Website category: book
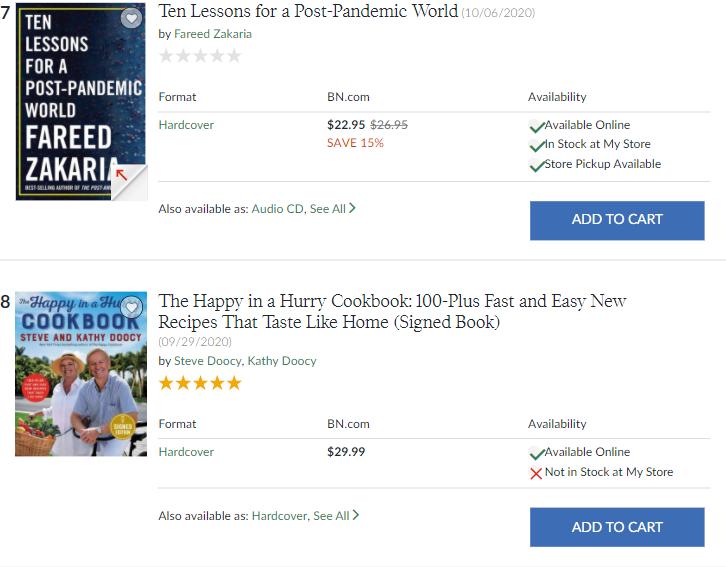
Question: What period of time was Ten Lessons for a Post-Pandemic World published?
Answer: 10/06/2020

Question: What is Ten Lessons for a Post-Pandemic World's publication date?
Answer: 10/06/2020

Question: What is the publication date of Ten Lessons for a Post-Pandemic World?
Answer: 10/06/2020

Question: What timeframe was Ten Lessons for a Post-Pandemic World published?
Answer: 10/06/2020

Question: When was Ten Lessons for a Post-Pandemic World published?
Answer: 10/06/2020

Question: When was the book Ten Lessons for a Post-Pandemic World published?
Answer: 10/06/2020

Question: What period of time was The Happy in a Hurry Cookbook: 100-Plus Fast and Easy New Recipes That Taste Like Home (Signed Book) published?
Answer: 09/29/2020

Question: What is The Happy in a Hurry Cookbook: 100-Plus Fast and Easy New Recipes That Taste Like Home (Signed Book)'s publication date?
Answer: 09/29/2020

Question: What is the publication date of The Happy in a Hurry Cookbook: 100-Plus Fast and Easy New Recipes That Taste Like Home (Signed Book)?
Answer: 09/29/2020

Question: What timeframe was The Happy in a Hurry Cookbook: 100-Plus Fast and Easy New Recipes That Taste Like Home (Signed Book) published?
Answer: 09/29/2020

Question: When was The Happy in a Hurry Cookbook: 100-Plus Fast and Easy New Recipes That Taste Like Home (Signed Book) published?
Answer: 09/29/2020

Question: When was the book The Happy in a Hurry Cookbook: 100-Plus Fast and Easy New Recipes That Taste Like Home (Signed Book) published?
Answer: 09/29/2020

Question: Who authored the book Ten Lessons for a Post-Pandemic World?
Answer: Fareed Zakaria

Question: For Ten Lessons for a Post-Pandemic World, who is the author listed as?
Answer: Fareed Zakaria

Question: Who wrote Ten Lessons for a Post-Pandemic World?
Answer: Fareed Zakaria

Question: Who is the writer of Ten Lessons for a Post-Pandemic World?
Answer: Fareed Zakaria

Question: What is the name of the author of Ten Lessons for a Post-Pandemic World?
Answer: Fareed Zakaria

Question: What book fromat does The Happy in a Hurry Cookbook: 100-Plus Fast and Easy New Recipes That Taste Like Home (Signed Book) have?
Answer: Hardcover

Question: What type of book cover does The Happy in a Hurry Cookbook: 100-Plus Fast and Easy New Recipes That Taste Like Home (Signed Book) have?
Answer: Hardcover

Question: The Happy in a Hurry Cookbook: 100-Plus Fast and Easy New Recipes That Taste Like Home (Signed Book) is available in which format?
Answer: Hardcover

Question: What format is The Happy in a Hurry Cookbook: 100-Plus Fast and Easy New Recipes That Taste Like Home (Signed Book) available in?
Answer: Hardcover

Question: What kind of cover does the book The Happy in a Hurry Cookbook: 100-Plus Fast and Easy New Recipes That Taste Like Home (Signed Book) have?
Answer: Hardcover

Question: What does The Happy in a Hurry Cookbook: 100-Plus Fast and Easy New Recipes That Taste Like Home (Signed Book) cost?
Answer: $29.99

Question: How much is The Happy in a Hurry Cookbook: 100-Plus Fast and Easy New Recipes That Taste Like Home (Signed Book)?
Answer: $29.99

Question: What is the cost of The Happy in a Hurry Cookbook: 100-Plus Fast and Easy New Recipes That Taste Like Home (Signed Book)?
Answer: $29.99

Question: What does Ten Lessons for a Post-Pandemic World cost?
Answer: $22.95

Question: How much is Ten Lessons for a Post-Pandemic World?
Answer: $22.95

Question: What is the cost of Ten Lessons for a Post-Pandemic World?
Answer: $22.95

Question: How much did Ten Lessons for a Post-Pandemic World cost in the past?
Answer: $26.95

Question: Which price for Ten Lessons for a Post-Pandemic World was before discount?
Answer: $26.95

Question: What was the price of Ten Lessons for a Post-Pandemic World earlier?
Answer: $26.95

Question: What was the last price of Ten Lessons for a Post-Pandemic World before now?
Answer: $26.95

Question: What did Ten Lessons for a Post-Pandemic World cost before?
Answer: $26.95

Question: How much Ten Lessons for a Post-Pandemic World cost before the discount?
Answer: $26.95

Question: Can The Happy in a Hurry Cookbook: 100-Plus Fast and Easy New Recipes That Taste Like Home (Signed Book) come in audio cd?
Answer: no

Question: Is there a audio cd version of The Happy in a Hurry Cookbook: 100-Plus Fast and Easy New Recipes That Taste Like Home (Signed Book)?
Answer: no

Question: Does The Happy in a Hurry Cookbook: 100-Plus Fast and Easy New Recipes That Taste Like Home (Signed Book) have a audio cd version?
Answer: no

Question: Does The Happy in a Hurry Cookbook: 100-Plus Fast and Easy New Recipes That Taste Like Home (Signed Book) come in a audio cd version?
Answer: no

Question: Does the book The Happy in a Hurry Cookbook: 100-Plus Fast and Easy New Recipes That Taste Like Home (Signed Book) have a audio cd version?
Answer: no

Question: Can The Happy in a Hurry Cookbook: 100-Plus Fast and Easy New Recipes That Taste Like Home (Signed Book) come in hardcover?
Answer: yes

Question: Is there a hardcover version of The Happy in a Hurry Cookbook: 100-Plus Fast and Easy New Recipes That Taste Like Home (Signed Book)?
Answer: yes

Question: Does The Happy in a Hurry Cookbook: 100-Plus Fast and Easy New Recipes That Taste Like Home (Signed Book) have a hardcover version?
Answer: yes

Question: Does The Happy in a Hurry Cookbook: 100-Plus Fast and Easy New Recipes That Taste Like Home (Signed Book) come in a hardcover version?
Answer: yes

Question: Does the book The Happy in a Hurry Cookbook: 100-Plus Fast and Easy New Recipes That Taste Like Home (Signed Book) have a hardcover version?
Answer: yes

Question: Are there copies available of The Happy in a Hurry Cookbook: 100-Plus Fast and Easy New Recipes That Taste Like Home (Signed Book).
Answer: yes

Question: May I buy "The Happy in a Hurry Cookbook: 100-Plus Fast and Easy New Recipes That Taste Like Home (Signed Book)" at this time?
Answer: yes

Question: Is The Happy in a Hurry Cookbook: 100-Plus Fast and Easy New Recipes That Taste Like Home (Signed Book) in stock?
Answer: yes

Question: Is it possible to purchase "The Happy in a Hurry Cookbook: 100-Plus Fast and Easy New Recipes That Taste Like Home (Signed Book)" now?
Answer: yes

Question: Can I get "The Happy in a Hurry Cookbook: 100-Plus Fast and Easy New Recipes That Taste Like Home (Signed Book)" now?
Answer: yes

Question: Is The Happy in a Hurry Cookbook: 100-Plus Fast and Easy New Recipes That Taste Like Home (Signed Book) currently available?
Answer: yes

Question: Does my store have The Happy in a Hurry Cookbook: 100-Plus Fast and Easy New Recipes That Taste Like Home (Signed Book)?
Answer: no

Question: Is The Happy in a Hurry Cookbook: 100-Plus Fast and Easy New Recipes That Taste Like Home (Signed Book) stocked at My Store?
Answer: no

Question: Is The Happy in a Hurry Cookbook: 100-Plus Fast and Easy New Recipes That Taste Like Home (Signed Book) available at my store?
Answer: no

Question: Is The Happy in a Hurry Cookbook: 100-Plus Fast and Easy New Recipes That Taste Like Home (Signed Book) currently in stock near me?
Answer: no

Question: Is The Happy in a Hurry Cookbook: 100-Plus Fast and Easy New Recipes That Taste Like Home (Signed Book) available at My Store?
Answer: no

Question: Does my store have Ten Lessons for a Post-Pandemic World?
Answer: yes

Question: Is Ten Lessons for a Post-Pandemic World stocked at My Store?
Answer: yes

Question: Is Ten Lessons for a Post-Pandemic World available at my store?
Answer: yes

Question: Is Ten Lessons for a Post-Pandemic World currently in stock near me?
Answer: yes

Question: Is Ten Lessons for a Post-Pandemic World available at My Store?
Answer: yes

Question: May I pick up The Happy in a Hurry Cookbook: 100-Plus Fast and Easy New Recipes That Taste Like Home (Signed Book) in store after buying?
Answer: no

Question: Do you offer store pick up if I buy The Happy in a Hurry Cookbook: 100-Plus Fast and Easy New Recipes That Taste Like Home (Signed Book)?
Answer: no

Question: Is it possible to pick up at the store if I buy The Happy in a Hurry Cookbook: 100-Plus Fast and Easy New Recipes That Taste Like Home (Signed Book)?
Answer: no

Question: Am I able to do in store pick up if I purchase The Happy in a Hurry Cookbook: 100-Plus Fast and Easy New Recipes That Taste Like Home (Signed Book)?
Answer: no